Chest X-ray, PA view. Patient: 43 years old, sex F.
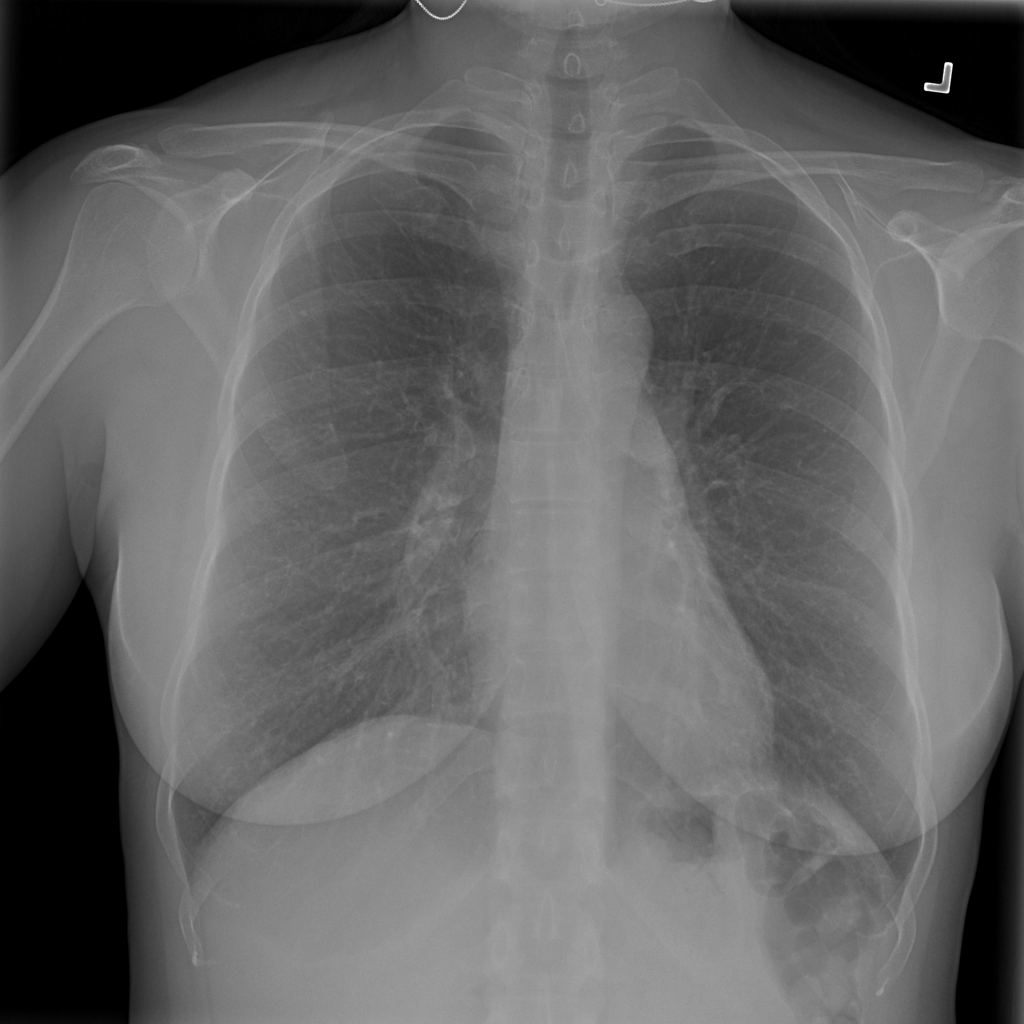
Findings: No Finding